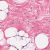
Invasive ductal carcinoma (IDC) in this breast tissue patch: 0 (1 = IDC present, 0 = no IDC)